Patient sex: M
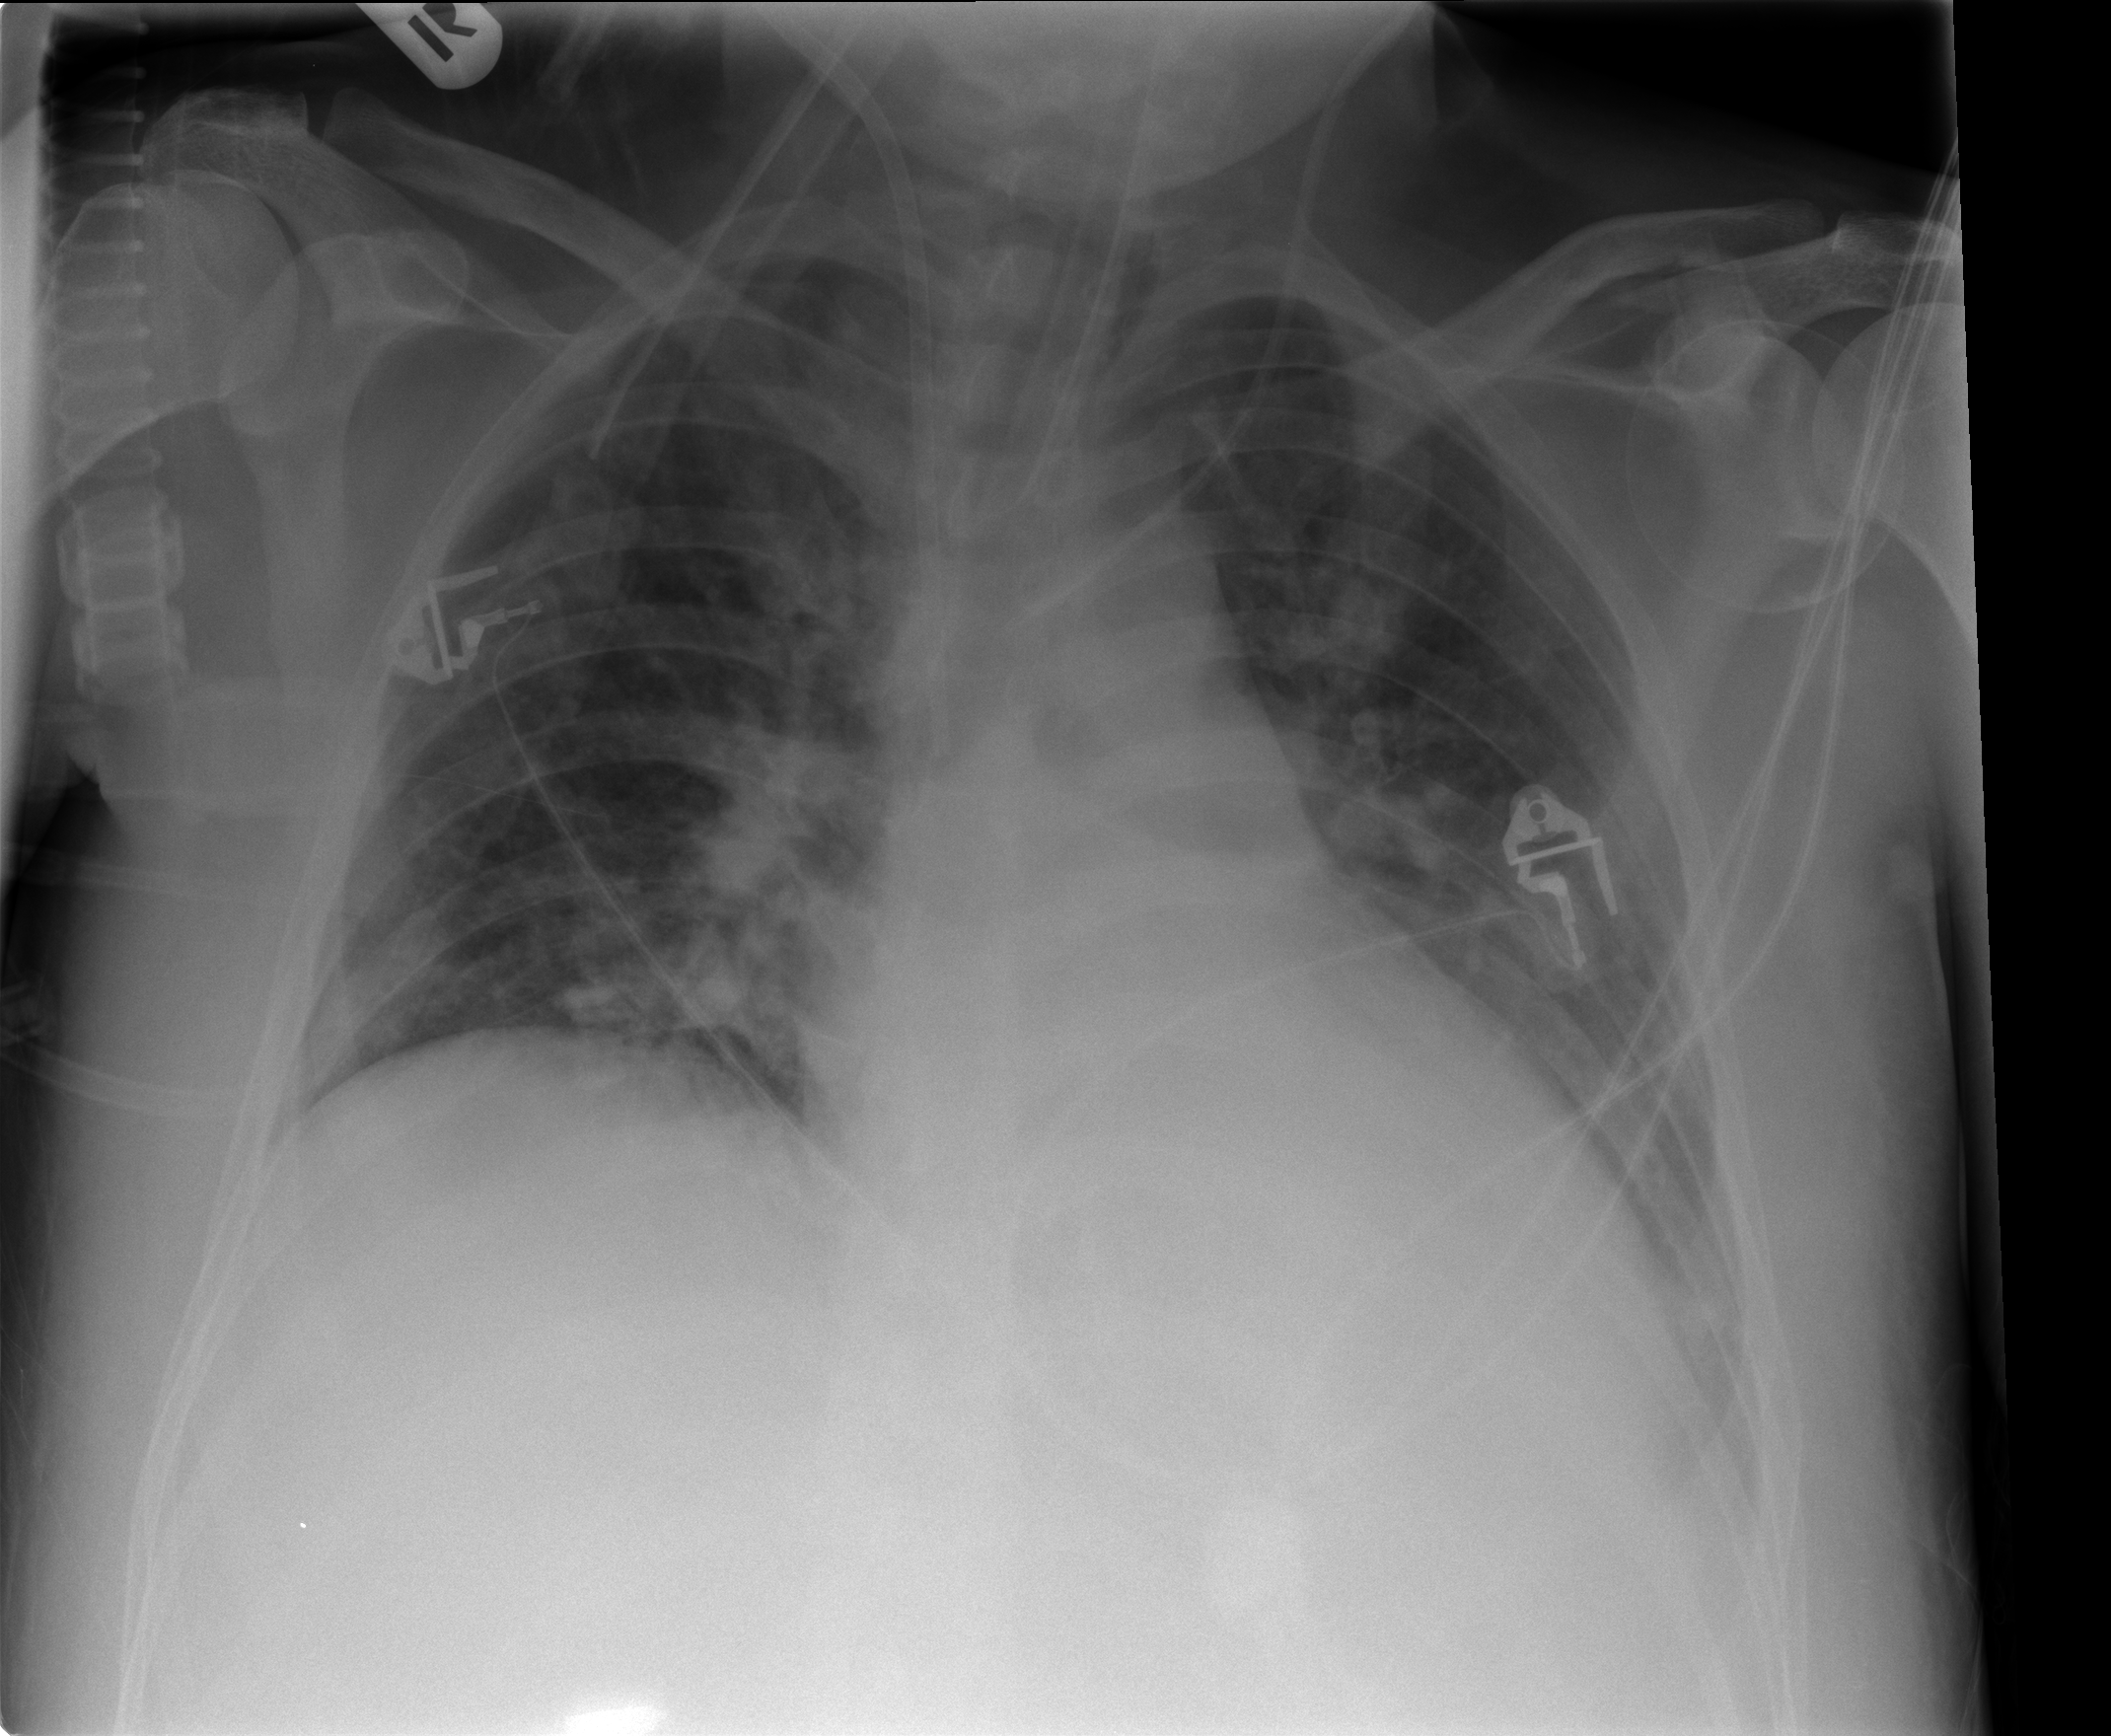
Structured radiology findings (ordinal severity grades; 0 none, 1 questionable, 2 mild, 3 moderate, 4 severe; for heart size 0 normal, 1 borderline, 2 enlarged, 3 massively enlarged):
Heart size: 0
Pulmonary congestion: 2
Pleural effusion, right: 0
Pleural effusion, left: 0
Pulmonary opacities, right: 2
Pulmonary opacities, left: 0
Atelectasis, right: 1
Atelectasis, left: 1